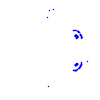
Particle: kaon